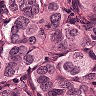
Metastatic tissue present: yes